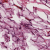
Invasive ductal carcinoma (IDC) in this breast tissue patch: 0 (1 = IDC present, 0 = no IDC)